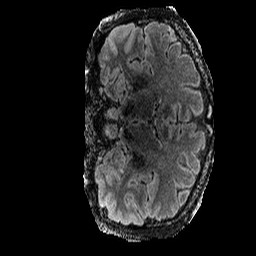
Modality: FLAIR
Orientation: coronal
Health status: ill
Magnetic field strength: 3 T